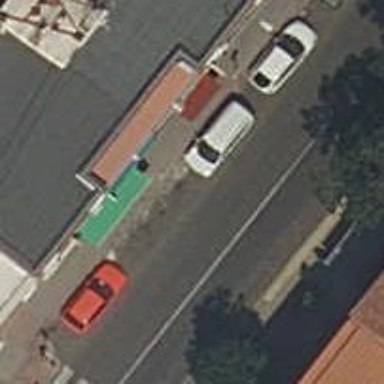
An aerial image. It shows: Public transport stop position.